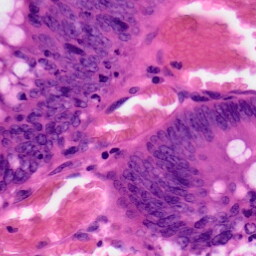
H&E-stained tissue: Colon